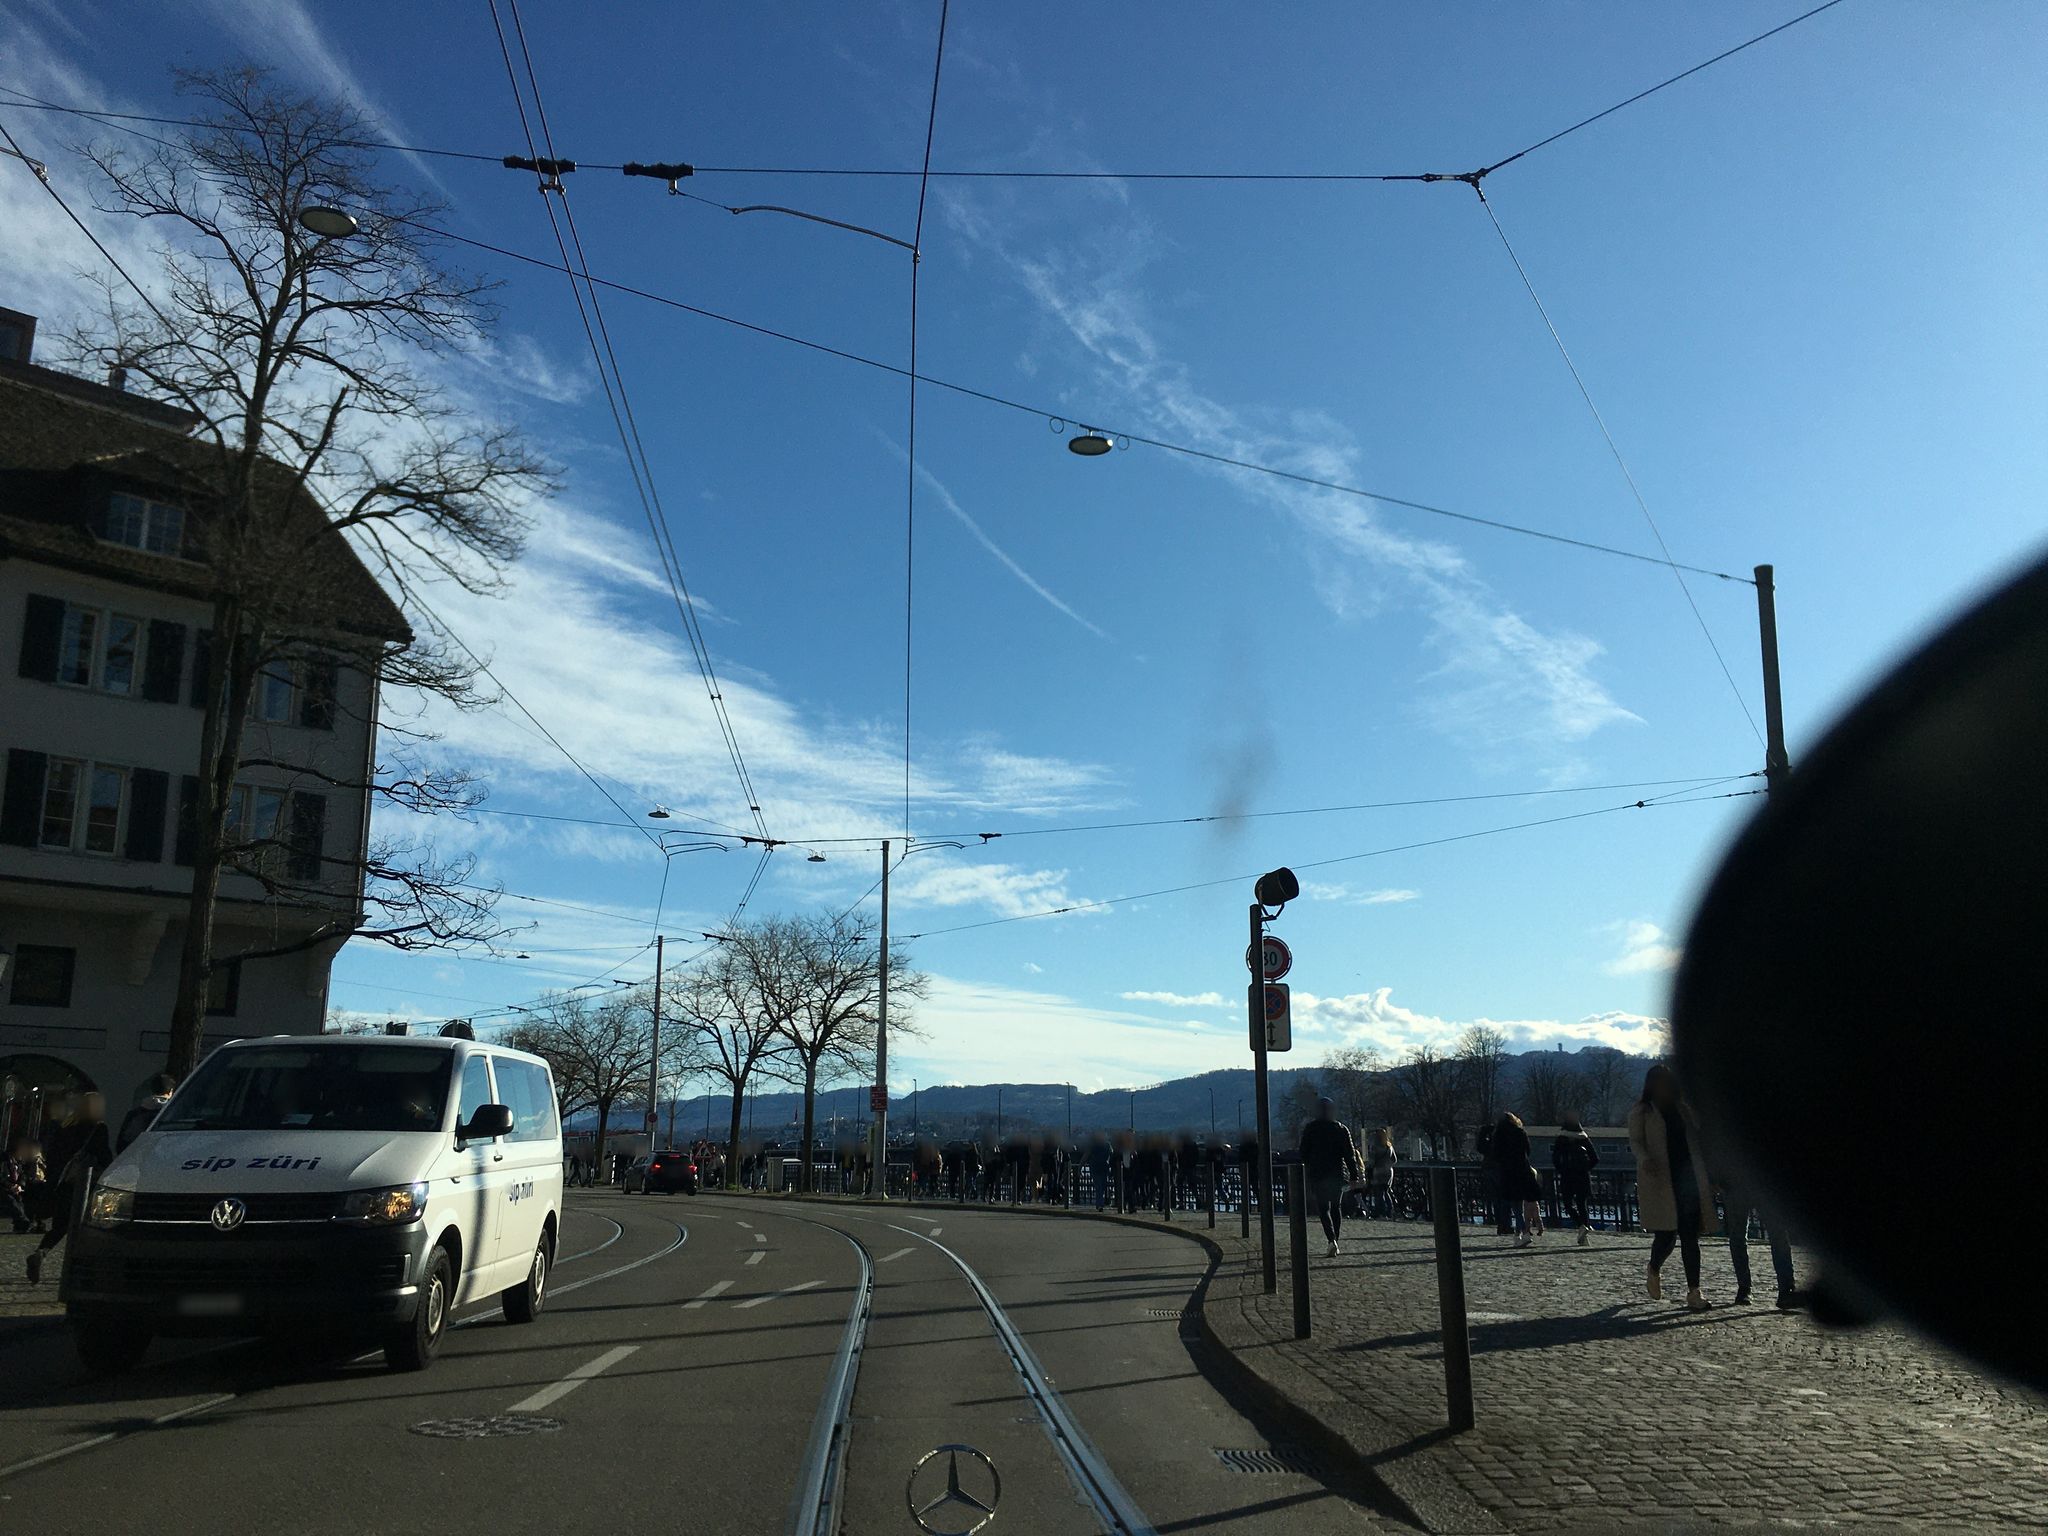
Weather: snowy
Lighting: day
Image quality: good
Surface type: railway
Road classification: footway
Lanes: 2
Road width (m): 2
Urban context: urban centre
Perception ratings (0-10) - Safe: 0.84, Lively: 5.63, Beautiful: 5.58, Boring: 5.49, Depressing: 3.78, Wealthy: 3.11